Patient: sex M, age 66
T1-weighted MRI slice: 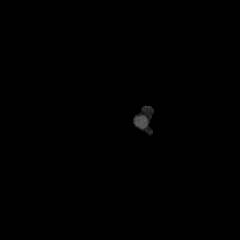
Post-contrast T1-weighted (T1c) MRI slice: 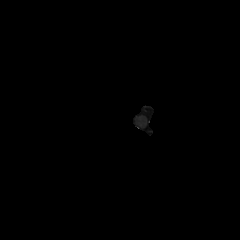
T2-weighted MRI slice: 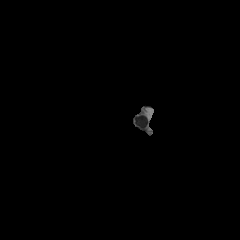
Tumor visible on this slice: no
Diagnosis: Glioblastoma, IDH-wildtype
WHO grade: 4